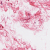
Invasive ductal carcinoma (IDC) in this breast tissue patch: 0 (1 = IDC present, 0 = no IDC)